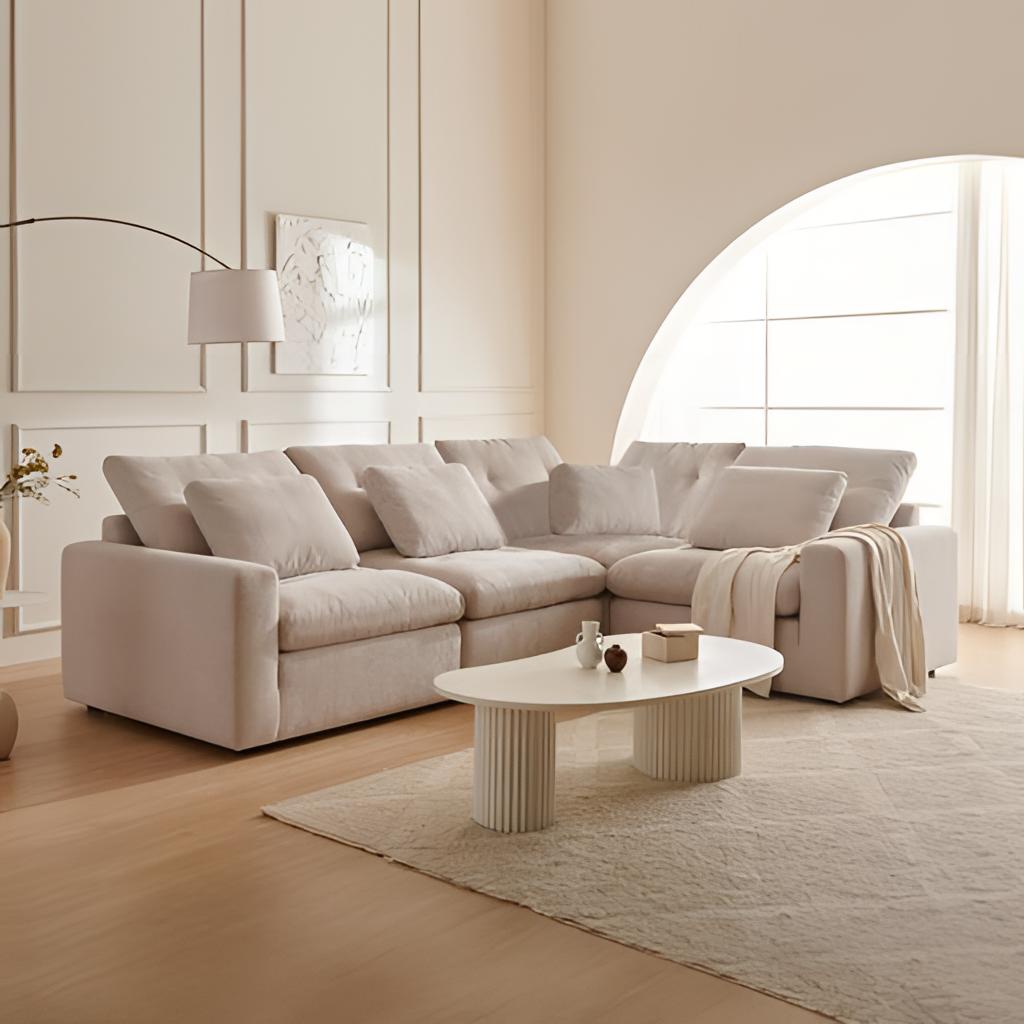
beige fabric sectional sofa, living room, contemporary, beige paint wallpaper, with solid pattern, wood flooring, with plank pattern